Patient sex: M
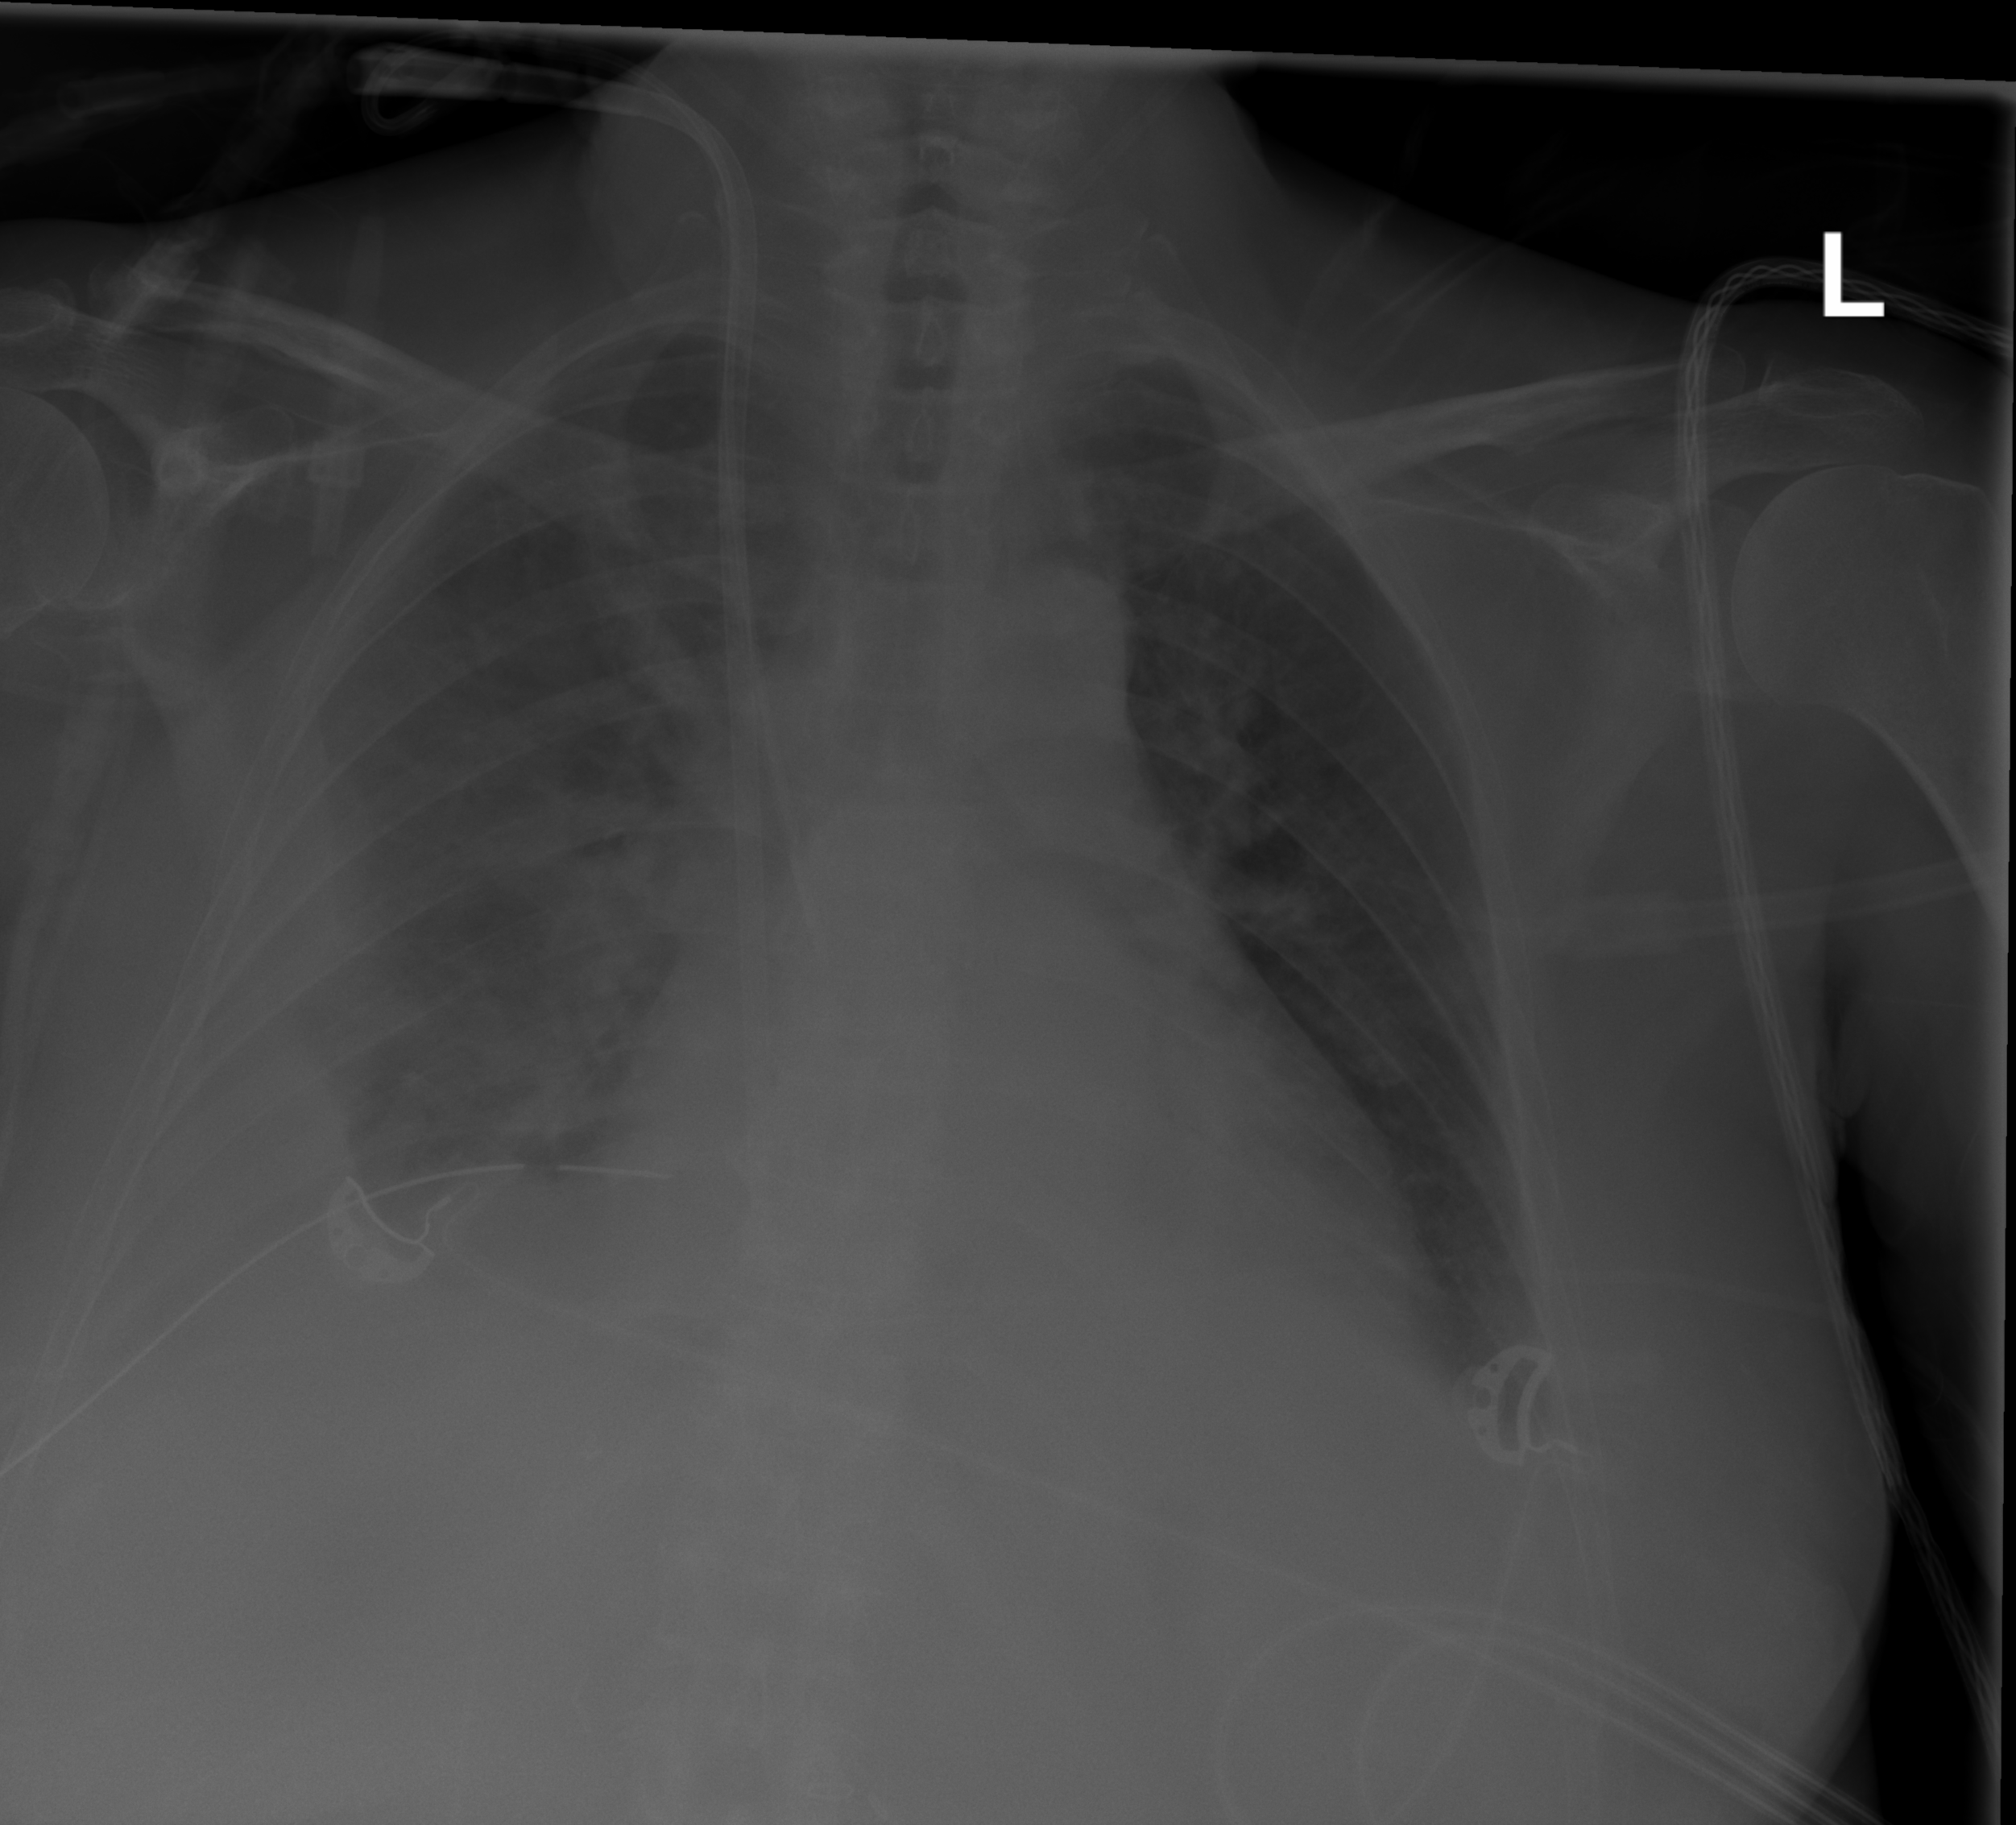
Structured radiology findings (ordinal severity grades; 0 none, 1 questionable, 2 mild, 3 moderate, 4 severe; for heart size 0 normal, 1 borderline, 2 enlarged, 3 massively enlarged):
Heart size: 2
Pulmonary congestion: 0
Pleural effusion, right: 3
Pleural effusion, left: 1
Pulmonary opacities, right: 2
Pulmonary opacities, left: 0
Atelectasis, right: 3
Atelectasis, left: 2